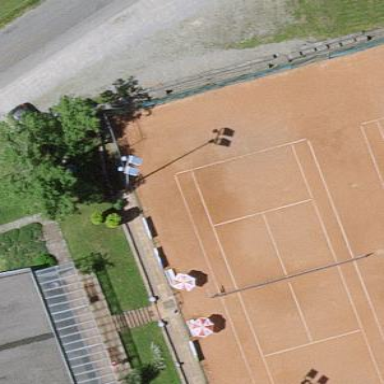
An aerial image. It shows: Tennis court on pitch designated for leisure land.